Platform: macOS
Application: Chrome
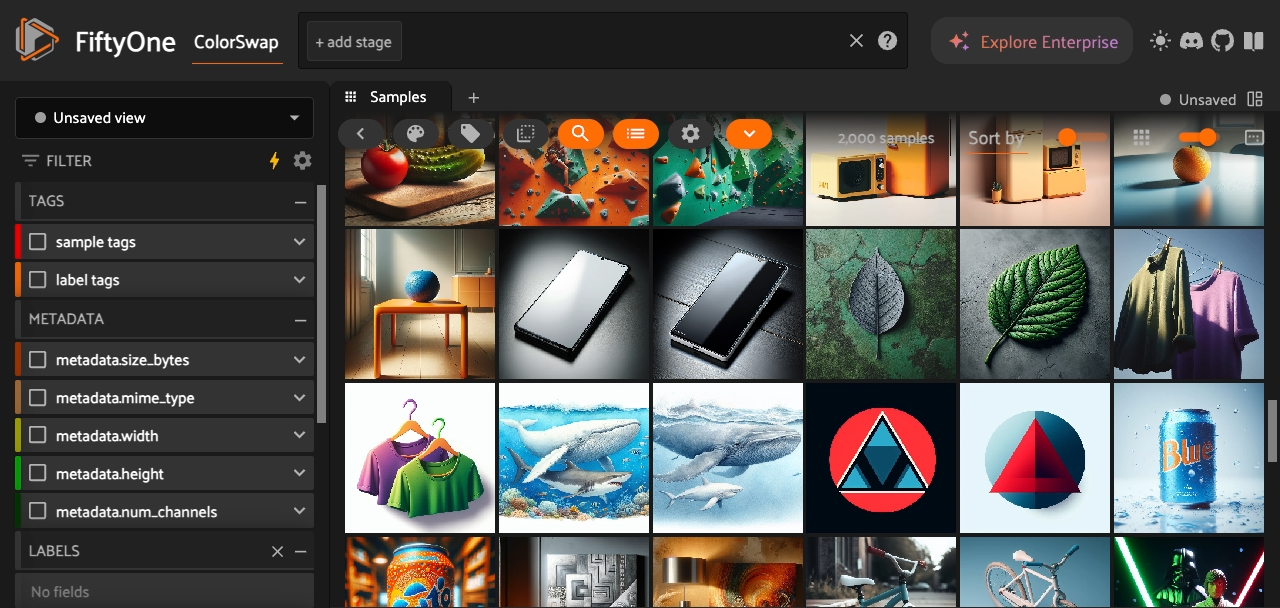
task_description: Collapse the tags field in the sidebar
action_type: click
element_info: Icon
steps_since_start: 1